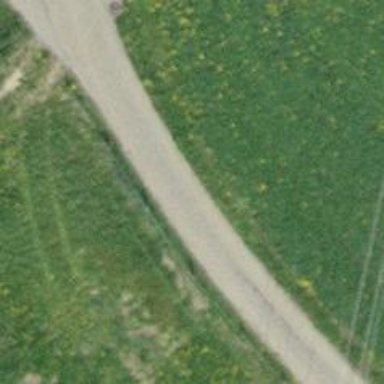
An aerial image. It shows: Gravel service road.